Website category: jobs
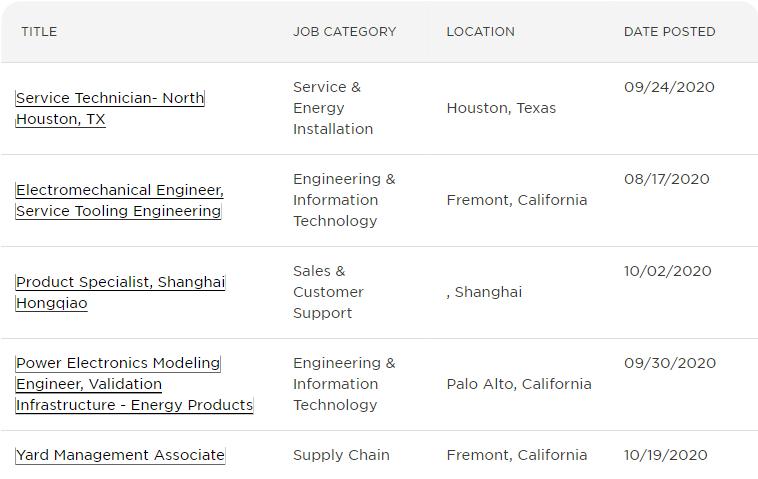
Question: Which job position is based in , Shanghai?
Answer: Product Specialist, Shanghai Hongqiao

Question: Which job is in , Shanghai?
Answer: Product Specialist, Shanghai Hongqiao

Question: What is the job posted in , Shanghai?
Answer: Product Specialist, Shanghai Hongqiao

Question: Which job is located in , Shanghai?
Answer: Product Specialist, Shanghai Hongqiao

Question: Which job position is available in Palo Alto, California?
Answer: Power Electronics Modeling Engineer, Validation Infrastructure - Energy Products

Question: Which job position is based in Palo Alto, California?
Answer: Power Electronics Modeling Engineer, Validation Infrastructure - Energy Products

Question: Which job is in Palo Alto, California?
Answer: Power Electronics Modeling Engineer, Validation Infrastructure - Energy Products

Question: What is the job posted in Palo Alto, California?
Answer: Power Electronics Modeling Engineer, Validation Infrastructure - Energy Products

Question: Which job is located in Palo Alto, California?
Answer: Power Electronics Modeling Engineer, Validation Infrastructure - Energy Products

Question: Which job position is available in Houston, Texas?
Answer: Service Technician- North Houston, TX

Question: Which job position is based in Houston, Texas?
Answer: Service Technician- North Houston, TX

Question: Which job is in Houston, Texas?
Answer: Service Technician- North Houston, TX

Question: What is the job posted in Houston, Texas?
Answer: Service Technician- North Houston, TX

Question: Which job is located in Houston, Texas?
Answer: Service Technician- North Houston, TX